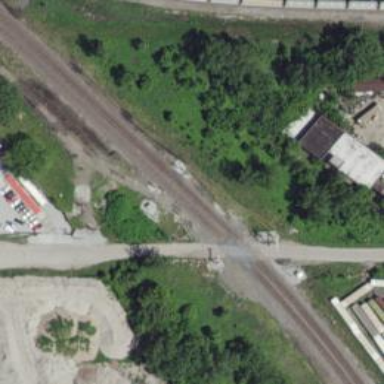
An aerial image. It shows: Railway level crossing.